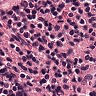
Metastatic tissue present: no